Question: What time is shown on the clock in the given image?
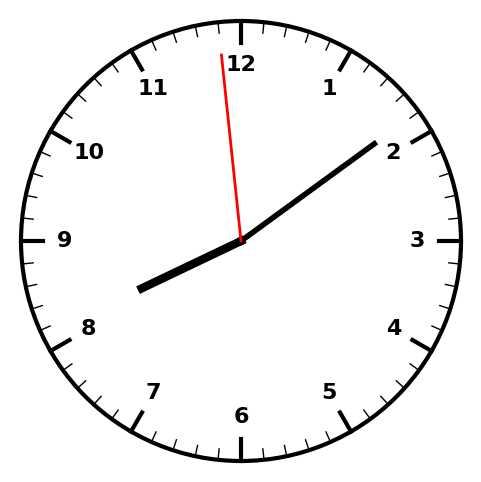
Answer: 08:08:59